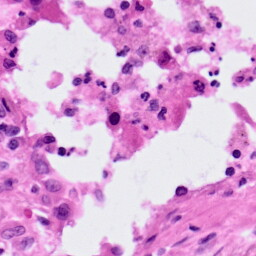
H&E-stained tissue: Lung